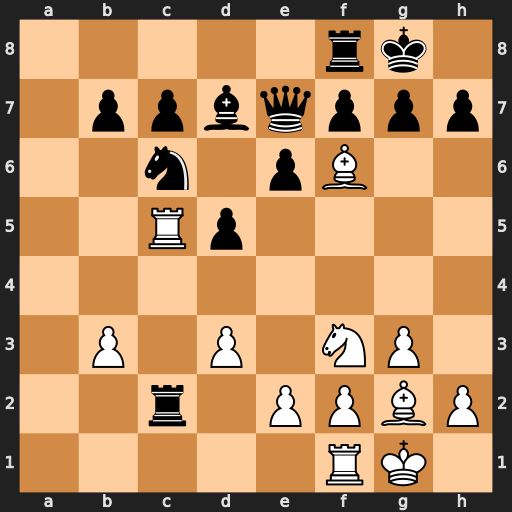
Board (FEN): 5rk1/1ppbqppp/2n1pB2/2Rp4/8/1P1P1NP1/2r1PPBP/5RK1
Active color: w
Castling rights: -
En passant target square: -
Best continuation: Bxe7 Rxc5 Bxc5